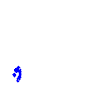
Particle: electron